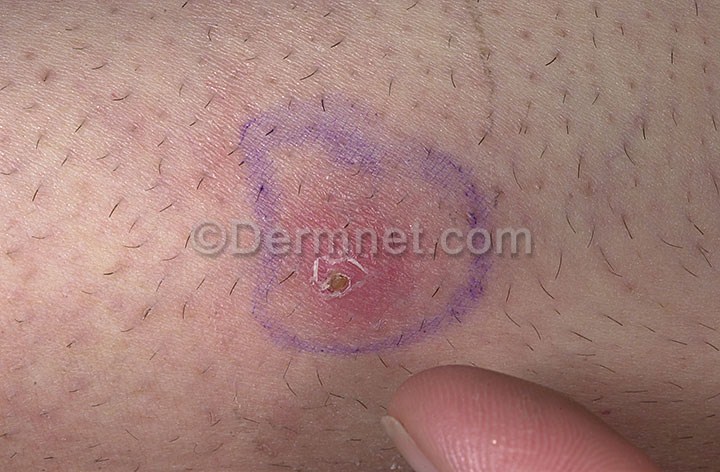
Disease: Cellulitis Impetigo and other Bacterial Infections